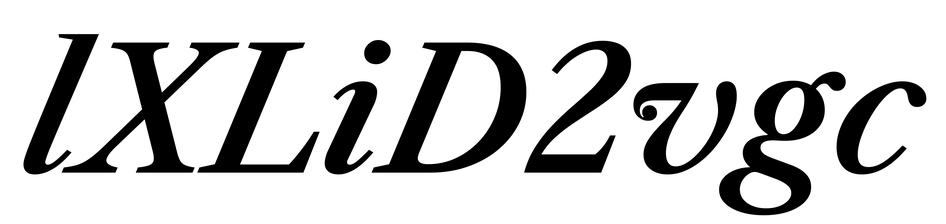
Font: LibreCaslonText-Italic_SemiBold_Italic